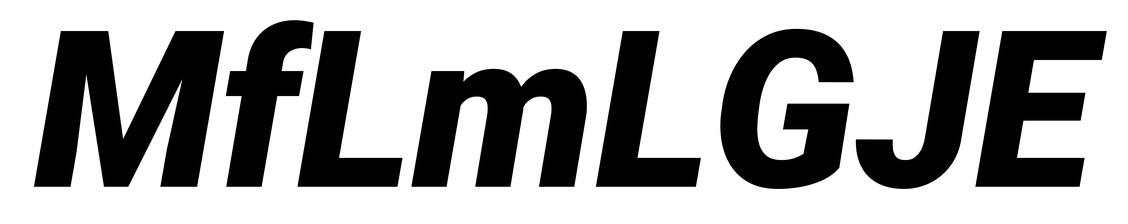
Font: Roboto-Italic_Black_Italic